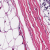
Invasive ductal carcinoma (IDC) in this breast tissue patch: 0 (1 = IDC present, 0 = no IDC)